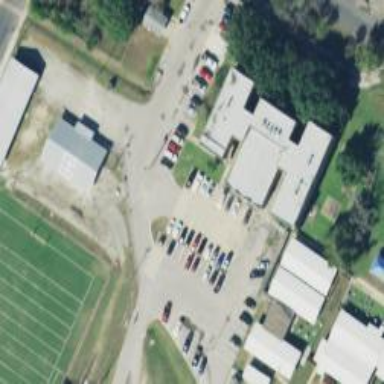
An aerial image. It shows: School building.